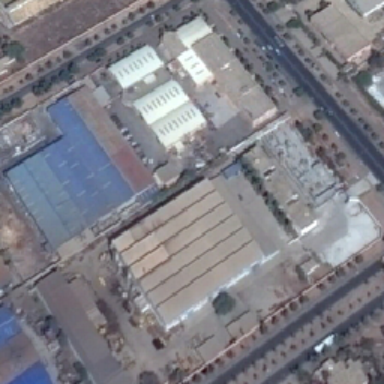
Some square factory buildings are located on these blocks where the wood lines are planted along the way .